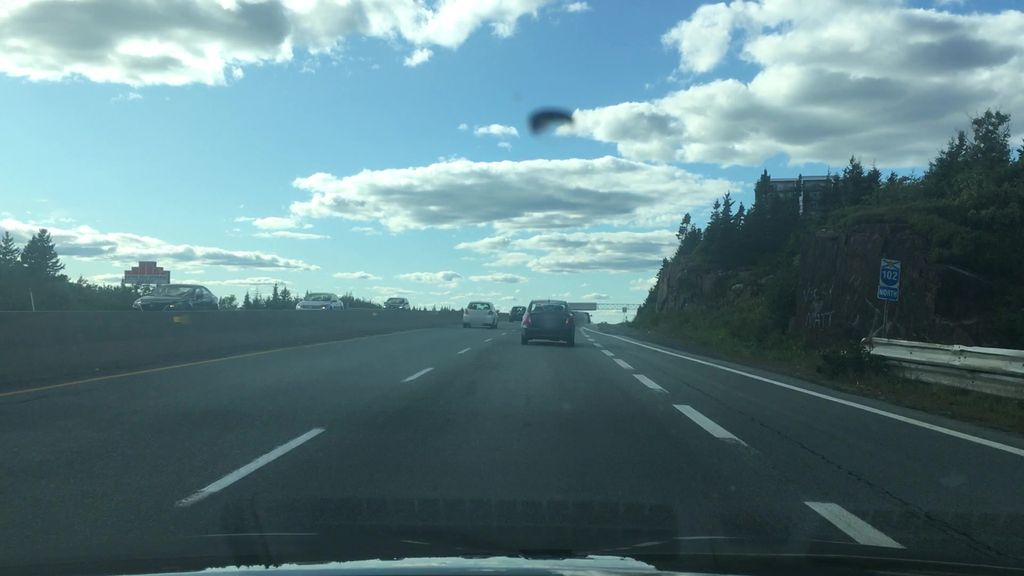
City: halifax